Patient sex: F
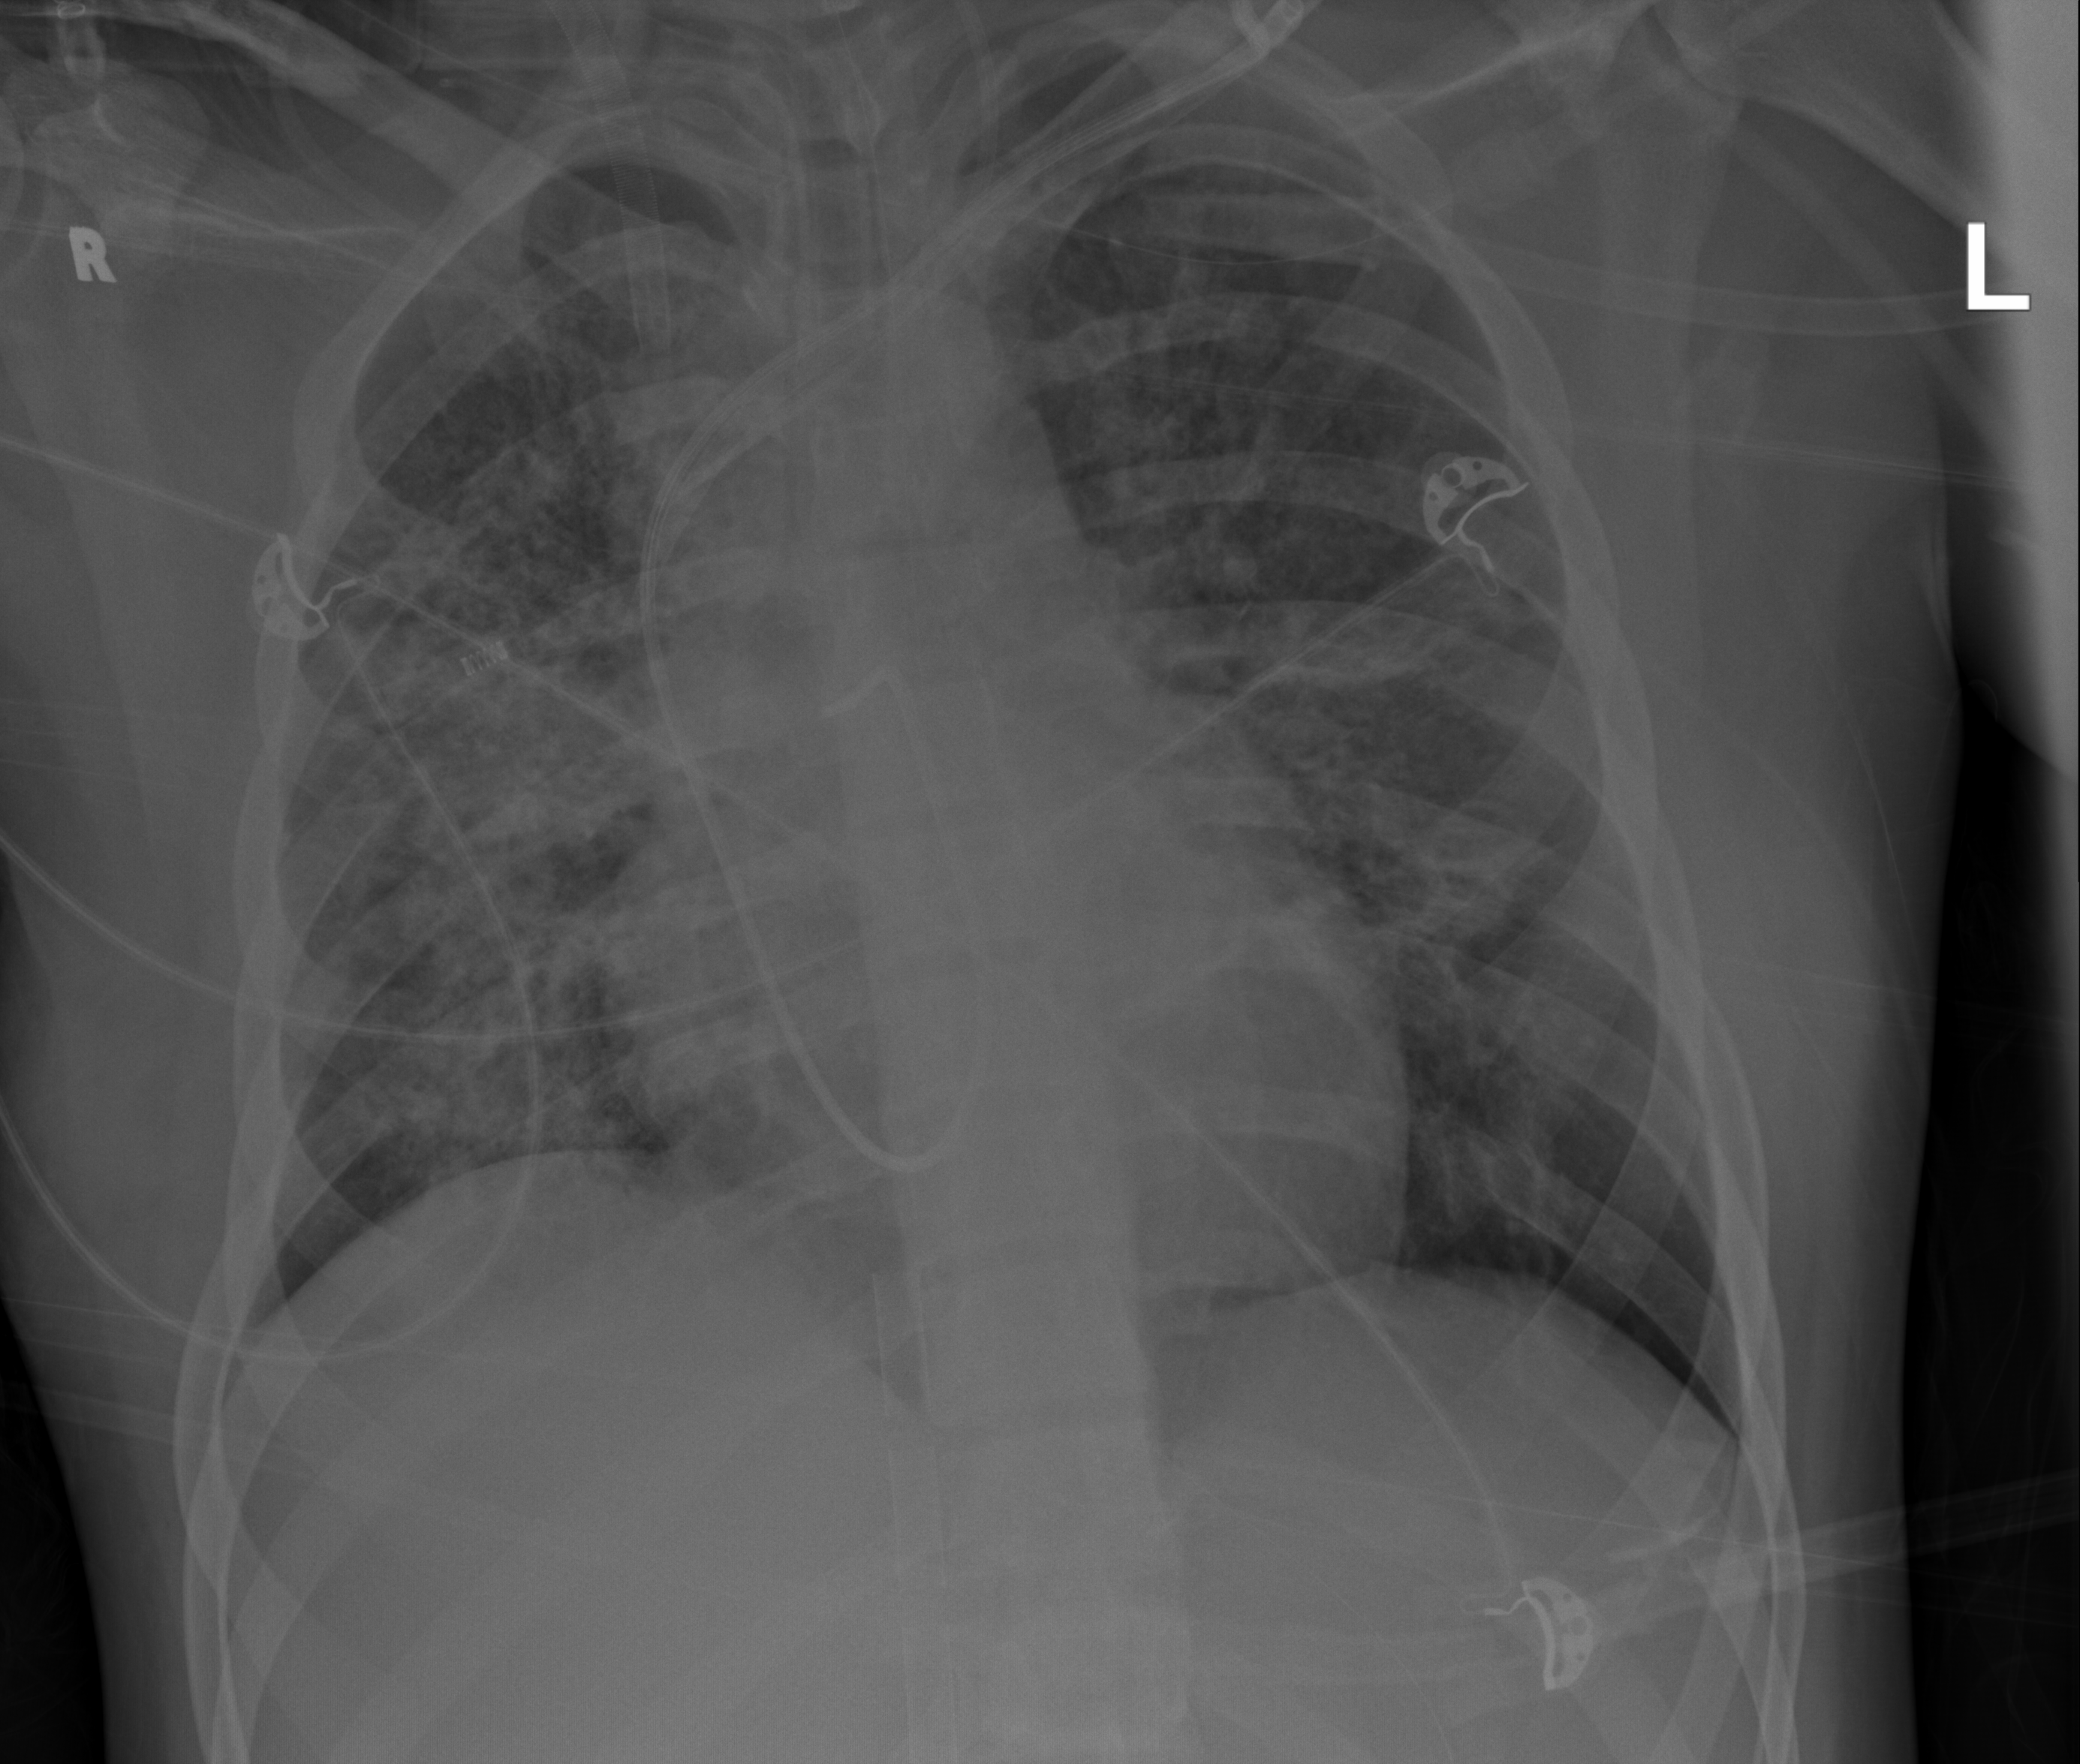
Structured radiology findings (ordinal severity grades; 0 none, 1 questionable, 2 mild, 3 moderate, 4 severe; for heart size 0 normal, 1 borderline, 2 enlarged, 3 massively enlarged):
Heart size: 1
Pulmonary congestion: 2
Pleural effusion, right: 0
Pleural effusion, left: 0
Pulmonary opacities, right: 4
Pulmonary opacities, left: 3
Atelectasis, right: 2
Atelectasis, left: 2